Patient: sex F, age 31
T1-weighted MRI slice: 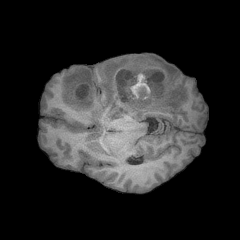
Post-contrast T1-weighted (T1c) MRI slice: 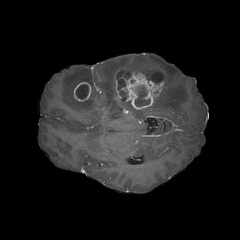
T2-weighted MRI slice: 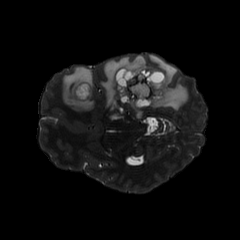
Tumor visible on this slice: yes
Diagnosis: Glioblastoma, IDH-wildtype
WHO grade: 4